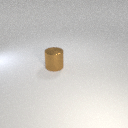
large brown metal cylinder